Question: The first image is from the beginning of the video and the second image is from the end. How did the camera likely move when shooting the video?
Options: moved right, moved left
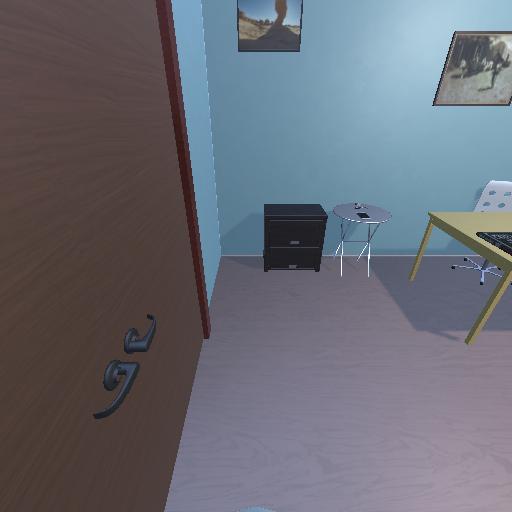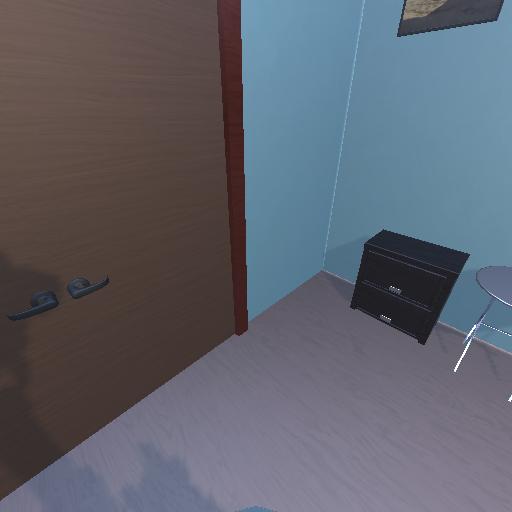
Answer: moved right